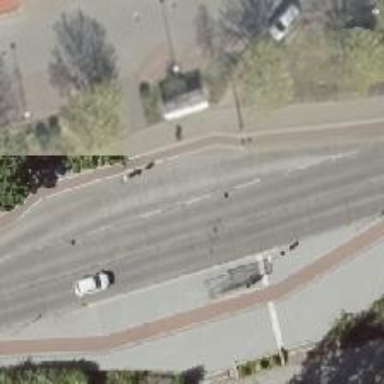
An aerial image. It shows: Public transport stop position.